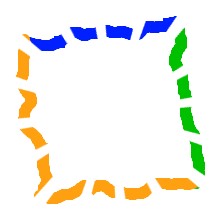
Shape: square